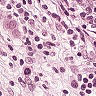
Metastatic tissue present: yes